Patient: sex M, age 45
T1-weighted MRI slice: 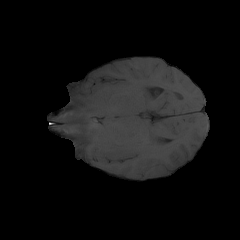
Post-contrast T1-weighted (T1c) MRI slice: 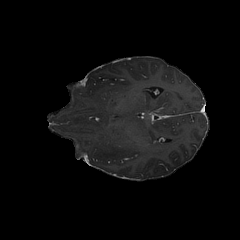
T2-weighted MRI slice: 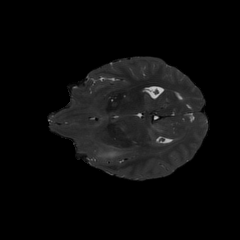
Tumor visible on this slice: yes
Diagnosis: Astrocytoma, IDH-mutant
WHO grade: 3